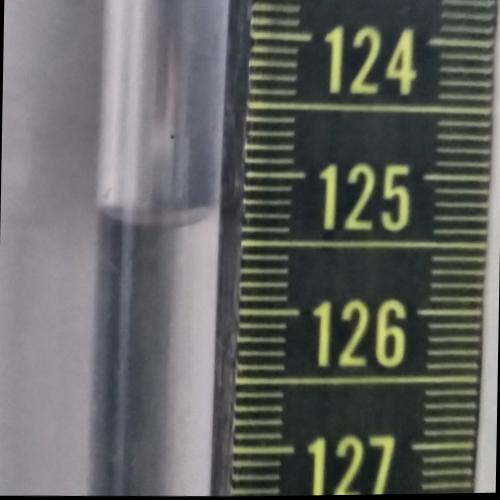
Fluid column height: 125.3 cm